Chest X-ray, PA view. Patient: 35 years old, sex F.
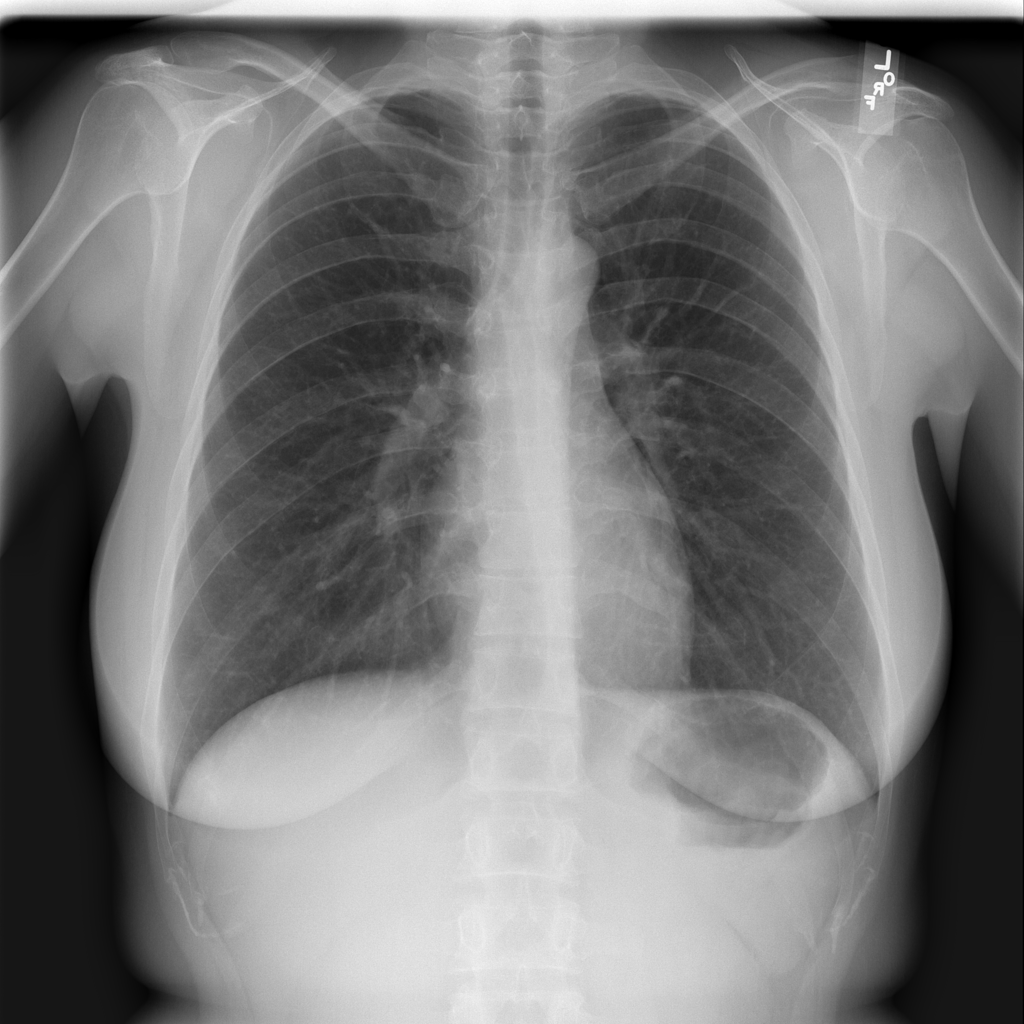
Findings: No Finding